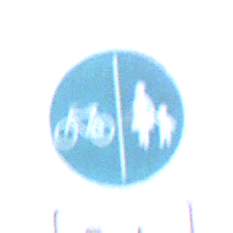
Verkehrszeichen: GetrennterRadUndGehwegRadwegLinks
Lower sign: HinweisDurchVerbaleAngabe2
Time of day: MorningAfternoon
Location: Outdoor (Nature)
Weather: Overcast
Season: NotSpecified
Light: Natural